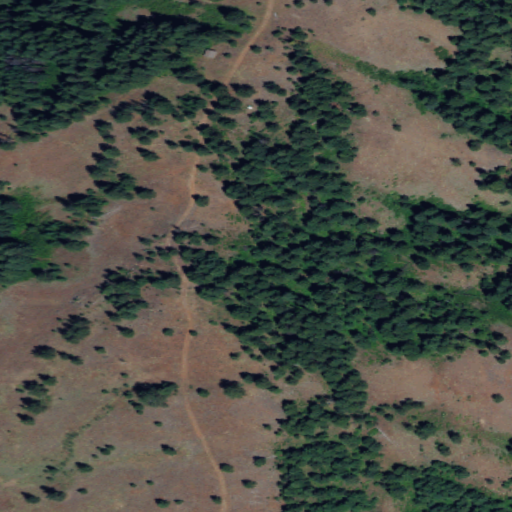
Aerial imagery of ridge(s) in Washington named Middle Ridge containing evergreen forest, grassland, shrub, and open development